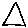
Label: triangle